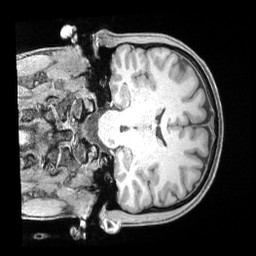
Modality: T1w
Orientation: coronal
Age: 38
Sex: male
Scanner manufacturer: siemens
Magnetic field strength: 3 T
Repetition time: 2 s
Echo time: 0.00211 s